Field crop: maize
Growth stage: 2
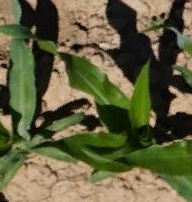
Species: maize